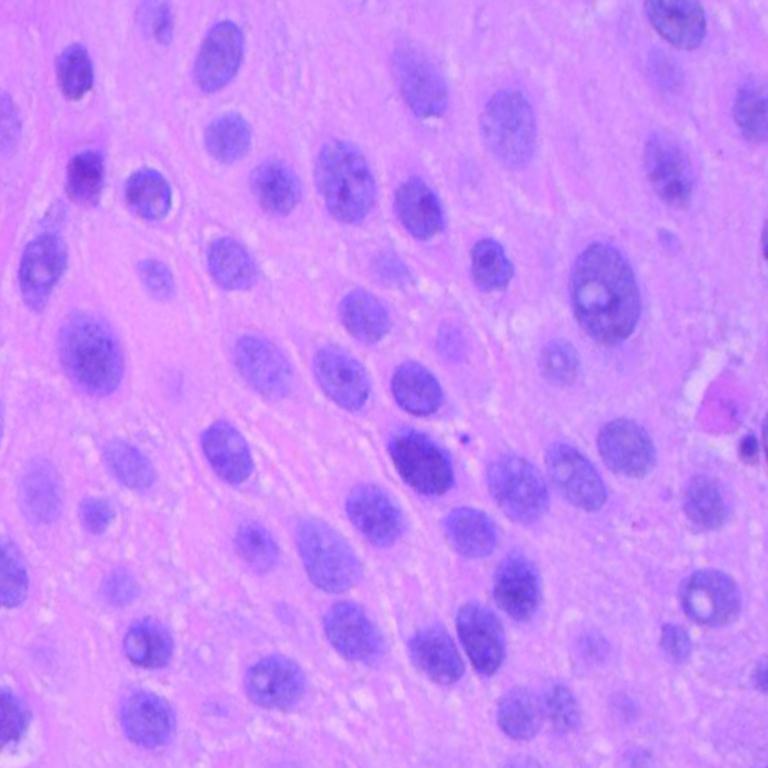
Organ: lung
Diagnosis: squamous carcinomas